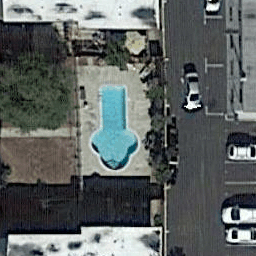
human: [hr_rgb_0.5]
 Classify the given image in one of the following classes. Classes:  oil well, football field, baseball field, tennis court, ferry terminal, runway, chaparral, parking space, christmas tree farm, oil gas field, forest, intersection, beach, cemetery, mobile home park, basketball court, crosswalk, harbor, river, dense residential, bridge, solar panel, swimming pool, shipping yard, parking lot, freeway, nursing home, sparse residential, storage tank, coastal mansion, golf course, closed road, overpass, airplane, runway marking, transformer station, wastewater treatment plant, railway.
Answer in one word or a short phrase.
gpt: swimming pool